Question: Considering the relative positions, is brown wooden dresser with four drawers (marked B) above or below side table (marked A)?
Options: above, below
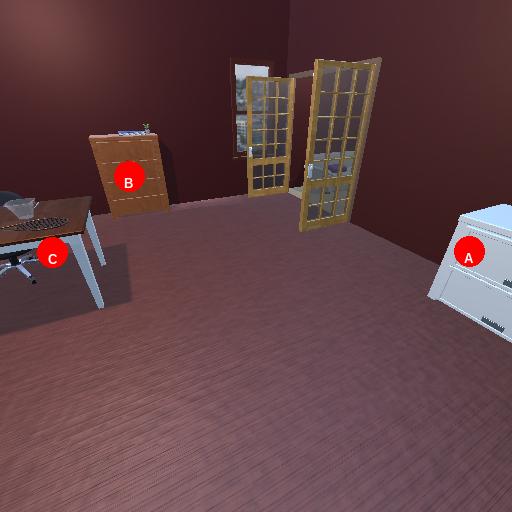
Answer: above